Question: I have defined a CheckBoxCell in my DataGridView's columns, and the properties are as follows:
But the problem is I can't seem to check the box. I can click it and all but the box never gets checked.
I add rows via the following code:
'''
Dim row(3) As String
row(1) = "foo"
row(2) = "bar"
DataGridViewCustom.Rows.Add(row)
'''
'row(0)' is the cell where the checkbox is located. I've tried using 'row(0) = True' and 'row(0) = False', but it still doesn't allow me to check or uncheck the box during runtime.
I've already set 'DataGridViewCustom.Enabled = True' and 'DataGridViewCustom.ReadOnly = False' - in fact these are default variables that never change.
What's going on here?
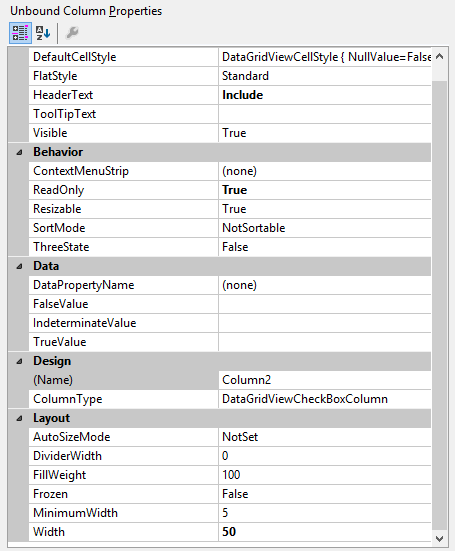
Answer: Change your read only to false, you have it set to true for that column.